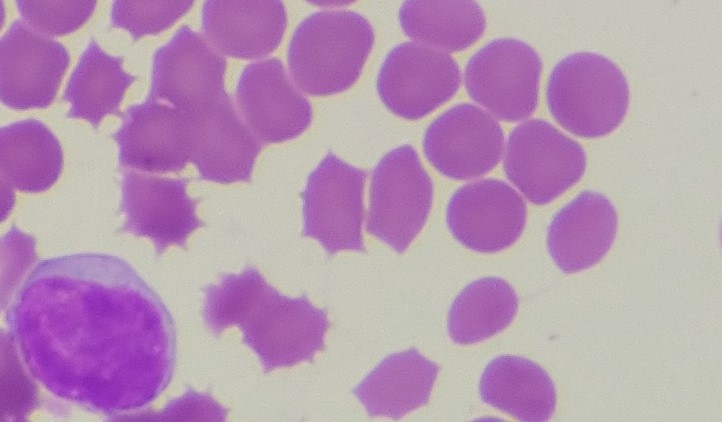
White blood cell type: Lymphocyte